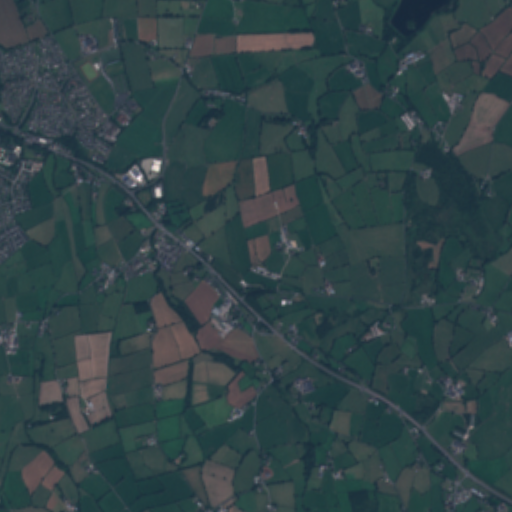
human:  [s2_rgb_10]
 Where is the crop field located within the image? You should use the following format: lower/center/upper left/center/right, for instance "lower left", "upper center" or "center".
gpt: The crop field is located in the upper left of the image.
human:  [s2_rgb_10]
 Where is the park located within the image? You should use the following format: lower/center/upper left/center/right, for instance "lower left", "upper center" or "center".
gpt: The park is located in the upper left of the image.
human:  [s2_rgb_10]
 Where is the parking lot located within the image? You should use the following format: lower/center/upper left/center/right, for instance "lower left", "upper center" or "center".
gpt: The parking lot is located in the upper left of the image.
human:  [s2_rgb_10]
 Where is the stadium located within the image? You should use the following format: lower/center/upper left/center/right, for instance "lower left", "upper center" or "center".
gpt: The stadium is located in the upper left of the image.
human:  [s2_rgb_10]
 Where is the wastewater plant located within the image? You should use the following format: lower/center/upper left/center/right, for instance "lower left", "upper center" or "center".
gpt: The wastewater plant is located in the upper center of the image.
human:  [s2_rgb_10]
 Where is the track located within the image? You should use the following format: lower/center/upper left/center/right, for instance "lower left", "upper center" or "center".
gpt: There is no track in the image.